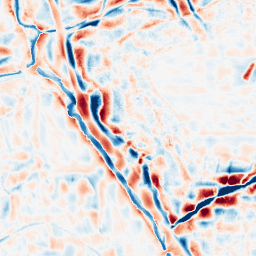
Category: wavelet
Decomposition family: wavelet_dwt
Decomposition parameters: wavelet: coif2
level: 4
Upsampling method: cubic_catmull_rom
Upsampling parameters: scale: 4
Upsampling scale: 4